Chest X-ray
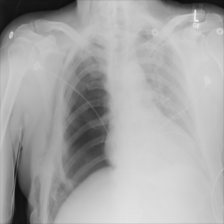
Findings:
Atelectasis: negative
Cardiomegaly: negative
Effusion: negative
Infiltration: negative
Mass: negative
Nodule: negative
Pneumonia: negative
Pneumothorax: negative
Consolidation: negative
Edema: negative
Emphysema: negative
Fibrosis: negative
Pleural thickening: negative
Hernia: negative